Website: lowes
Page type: customer-info-address
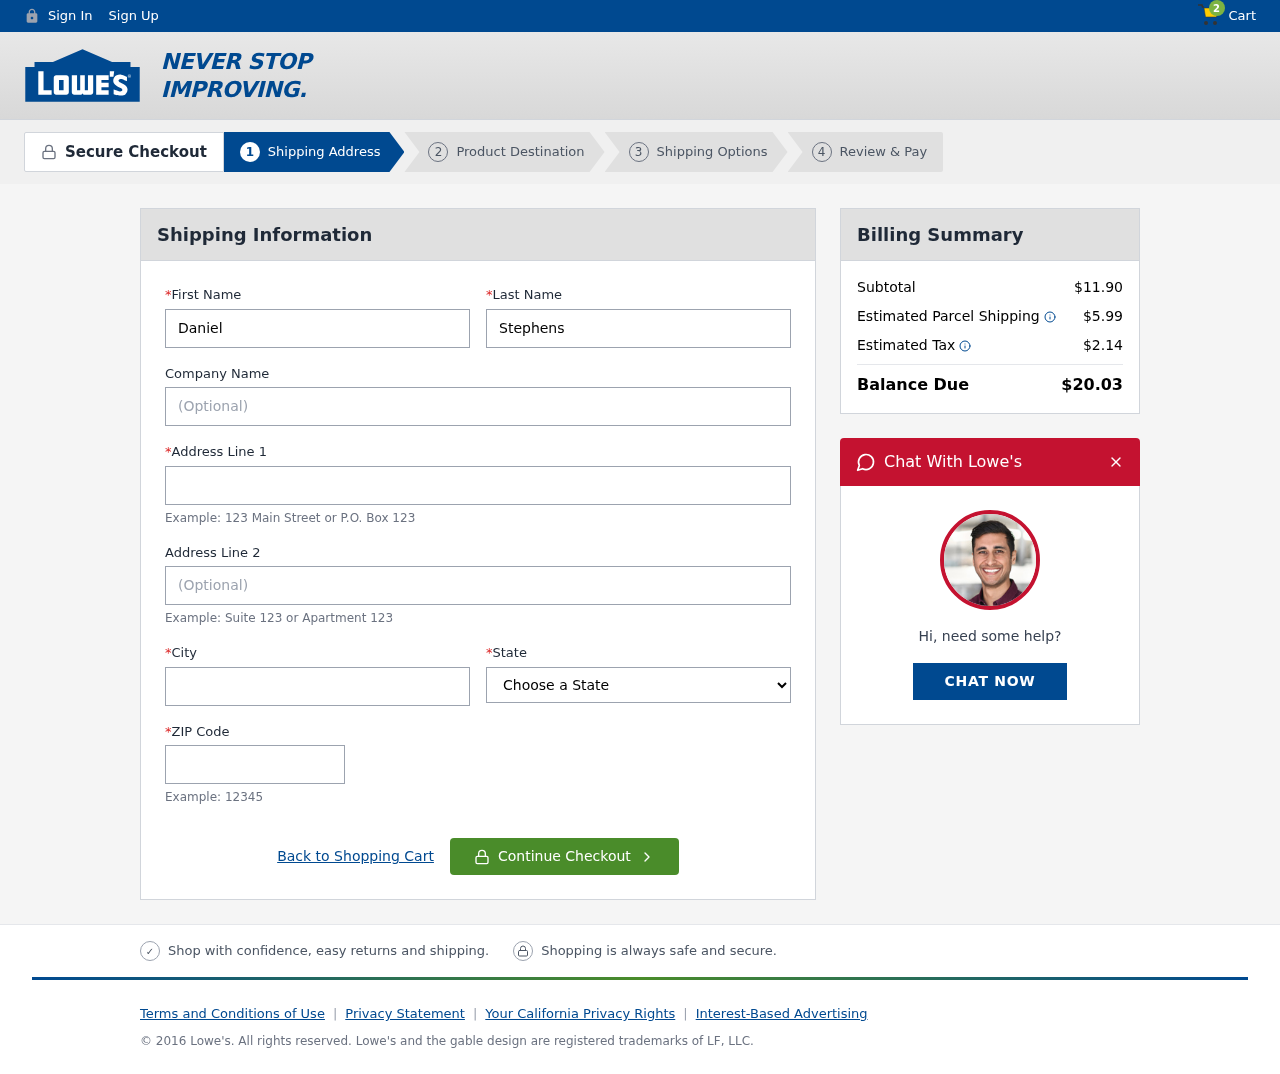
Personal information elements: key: PII_CITY
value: Lake Wendytown
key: PII_FIRSTNAME
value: Daniel
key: PII_LASTNAME
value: Stephens
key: PII_POSTCODE
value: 75602
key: PII_STATE
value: Kentucky
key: PII_STREET
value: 22490 David Village Suite 010
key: PII_STREET2
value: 39827 Amanda Ports Suite 646
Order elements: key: ORDER_NUM_ITEMS
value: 2
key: ORDER_SUBTOTAL
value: $11.90
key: ORDER_SHIPPING_COST
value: $5.99
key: ORDER_TAX
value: $2.14
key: ORDER_TOTAL
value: $20.03